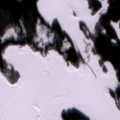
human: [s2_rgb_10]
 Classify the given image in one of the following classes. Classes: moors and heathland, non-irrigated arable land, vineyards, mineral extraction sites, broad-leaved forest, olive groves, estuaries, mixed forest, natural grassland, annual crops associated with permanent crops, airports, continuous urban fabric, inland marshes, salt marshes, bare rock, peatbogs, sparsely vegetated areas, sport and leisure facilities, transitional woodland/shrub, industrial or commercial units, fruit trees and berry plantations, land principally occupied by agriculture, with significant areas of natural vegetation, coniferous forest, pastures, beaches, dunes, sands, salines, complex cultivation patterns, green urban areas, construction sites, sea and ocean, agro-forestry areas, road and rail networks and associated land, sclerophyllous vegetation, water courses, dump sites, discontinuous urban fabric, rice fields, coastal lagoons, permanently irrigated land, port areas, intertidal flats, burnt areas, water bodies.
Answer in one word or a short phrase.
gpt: coniferous forest, sea and ocean